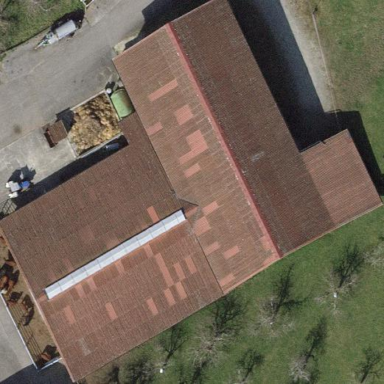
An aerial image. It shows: Farm auxiliary building.